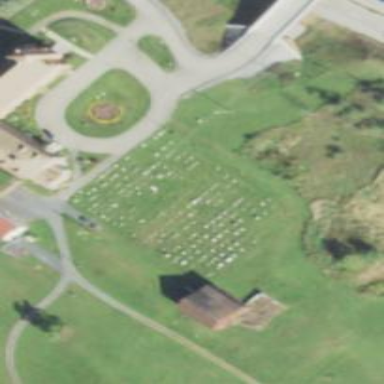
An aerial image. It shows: Grave yard.